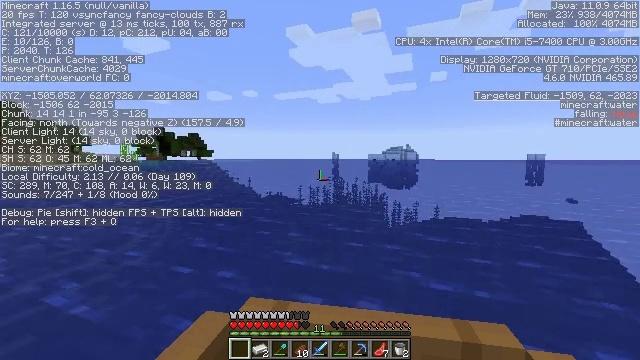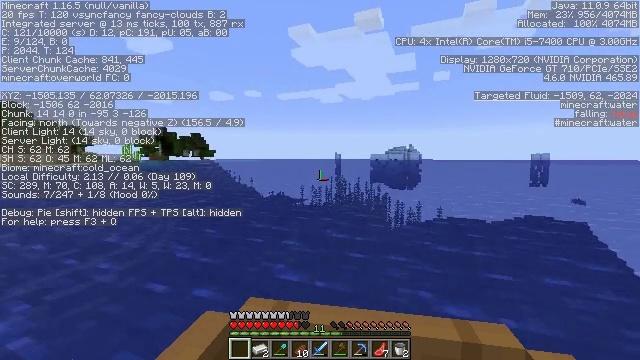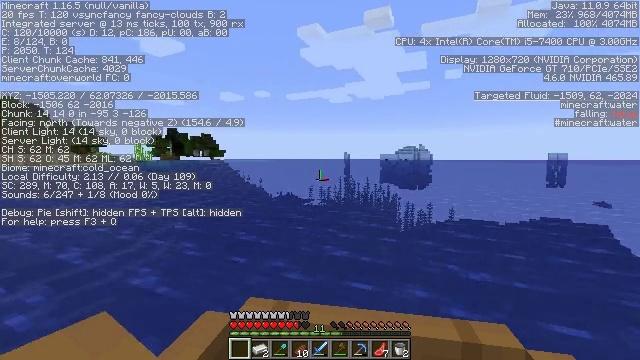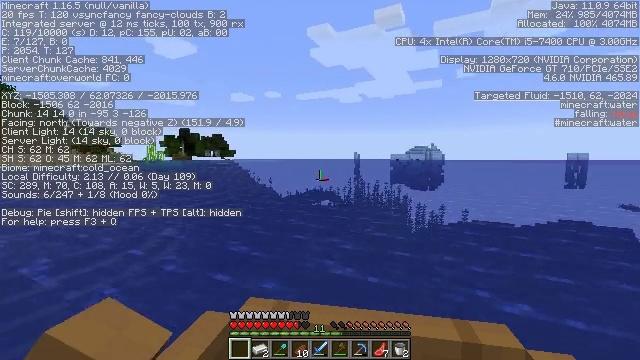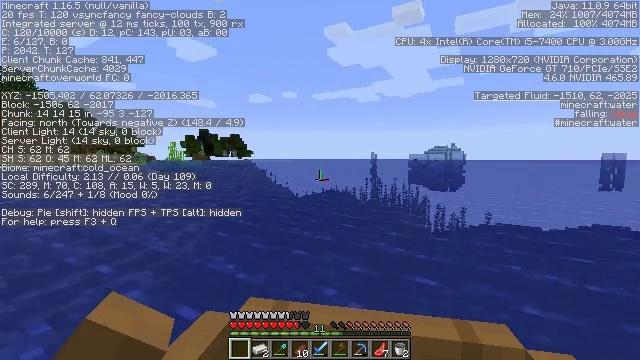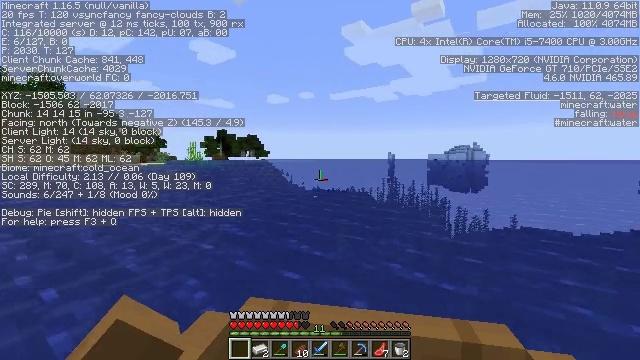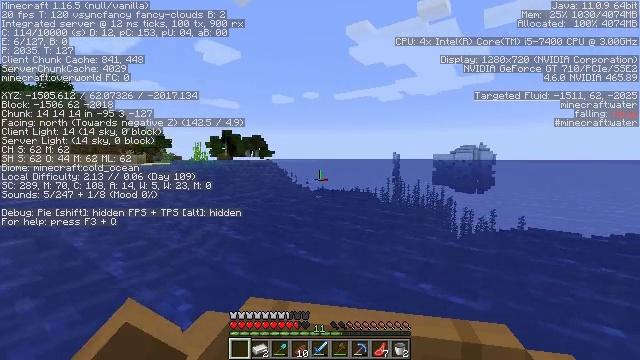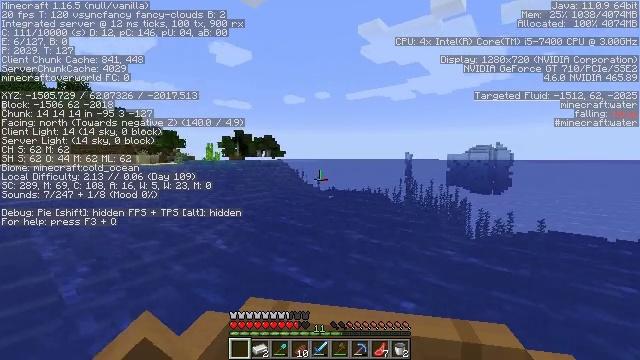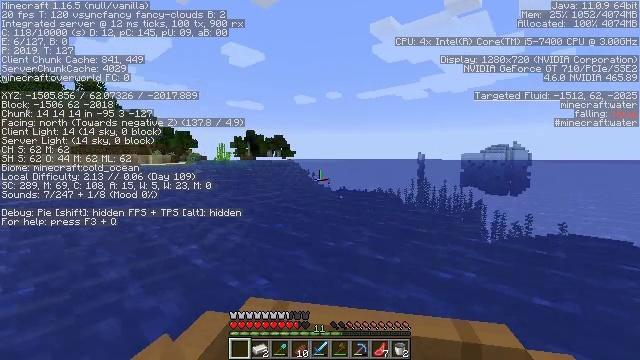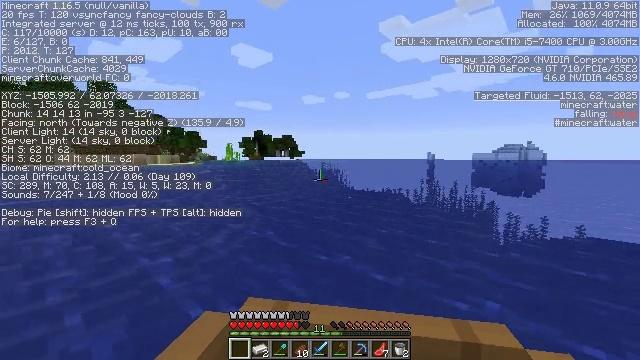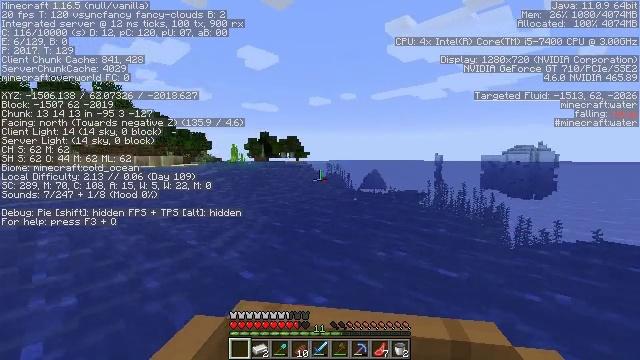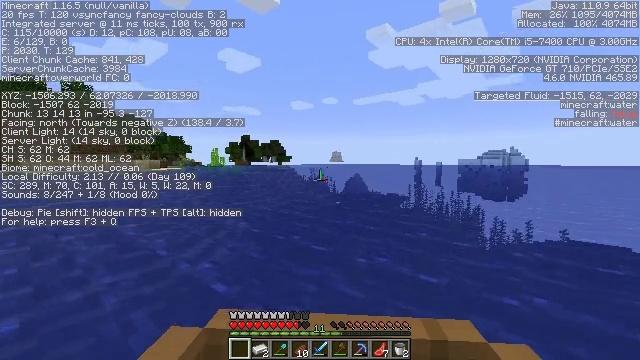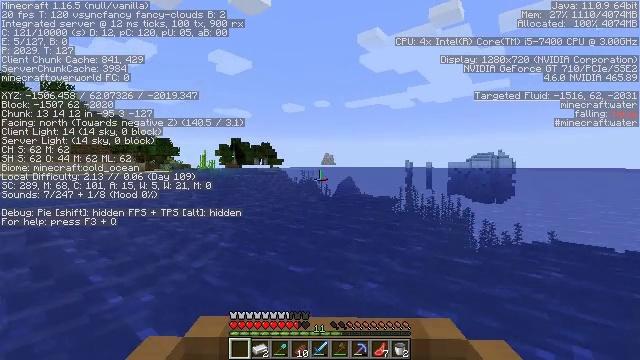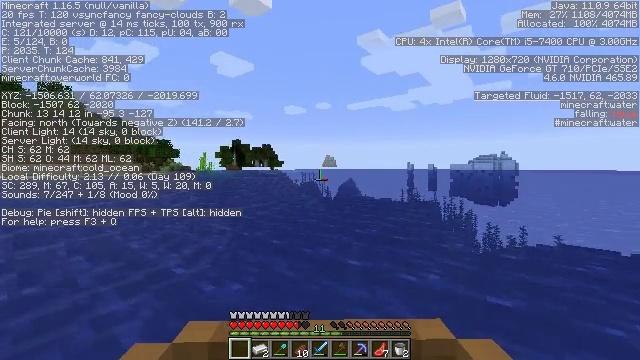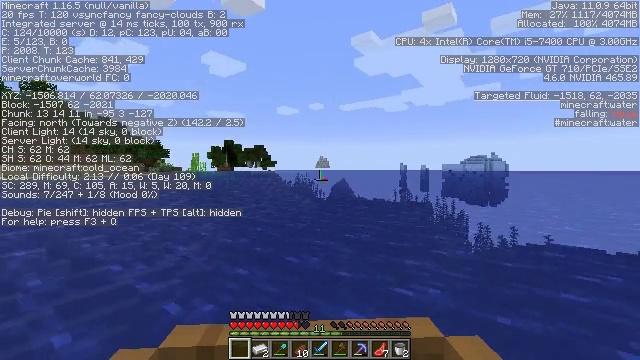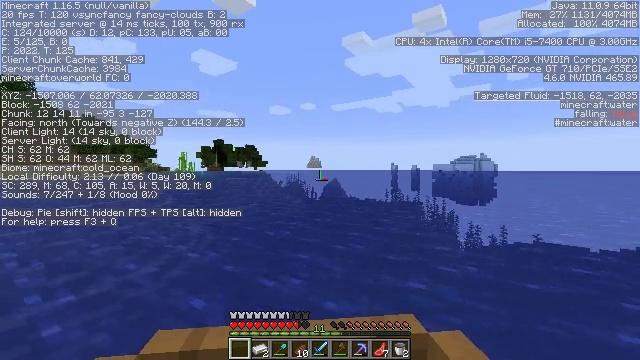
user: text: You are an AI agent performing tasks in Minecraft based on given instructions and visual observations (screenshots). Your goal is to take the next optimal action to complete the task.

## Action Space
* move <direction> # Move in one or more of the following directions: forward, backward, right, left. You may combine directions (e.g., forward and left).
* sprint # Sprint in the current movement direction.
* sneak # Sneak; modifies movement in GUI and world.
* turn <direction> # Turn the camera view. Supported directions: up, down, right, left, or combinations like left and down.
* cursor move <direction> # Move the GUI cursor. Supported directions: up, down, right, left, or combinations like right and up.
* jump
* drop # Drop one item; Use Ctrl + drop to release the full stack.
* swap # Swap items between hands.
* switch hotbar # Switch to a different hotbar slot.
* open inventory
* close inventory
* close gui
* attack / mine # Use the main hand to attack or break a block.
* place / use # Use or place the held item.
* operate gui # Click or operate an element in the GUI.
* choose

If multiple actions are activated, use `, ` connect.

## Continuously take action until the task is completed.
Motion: motion action
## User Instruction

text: Attack the hay block to get hay.
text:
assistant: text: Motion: move forward and move left
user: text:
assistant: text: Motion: move forward and move left
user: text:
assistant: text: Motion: move forward and move left
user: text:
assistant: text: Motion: move forward
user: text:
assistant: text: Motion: move forward
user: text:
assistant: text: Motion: move forward
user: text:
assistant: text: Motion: move forward
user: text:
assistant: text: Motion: move forward
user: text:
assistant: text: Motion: move forward
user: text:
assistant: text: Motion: move forward, turn right
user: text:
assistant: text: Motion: move forward, turn right
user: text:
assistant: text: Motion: move forward, turn right
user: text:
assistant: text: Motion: move forward, turn right
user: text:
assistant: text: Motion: move forward, turn right
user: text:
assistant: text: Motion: move forward, turn right
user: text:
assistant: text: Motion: move forward
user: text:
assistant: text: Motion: move forward and move right
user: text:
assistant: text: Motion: move forward and move right
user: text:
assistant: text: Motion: move forward and move right
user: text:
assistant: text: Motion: move forward
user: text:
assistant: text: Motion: move forward
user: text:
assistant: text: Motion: move forward
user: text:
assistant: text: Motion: move forward, turn left
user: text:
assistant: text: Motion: move forward
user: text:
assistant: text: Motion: move forward
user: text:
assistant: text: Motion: move forward
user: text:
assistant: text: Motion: move forward
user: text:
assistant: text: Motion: move forward
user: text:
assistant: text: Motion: move forward, turn left
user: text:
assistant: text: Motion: move forward